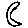
Label: moon